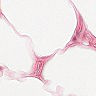
Metastatic tissue present: no